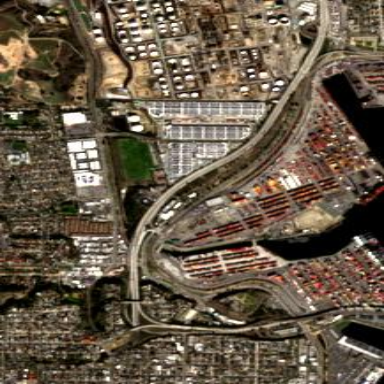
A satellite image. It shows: Industrial area used as terminal.